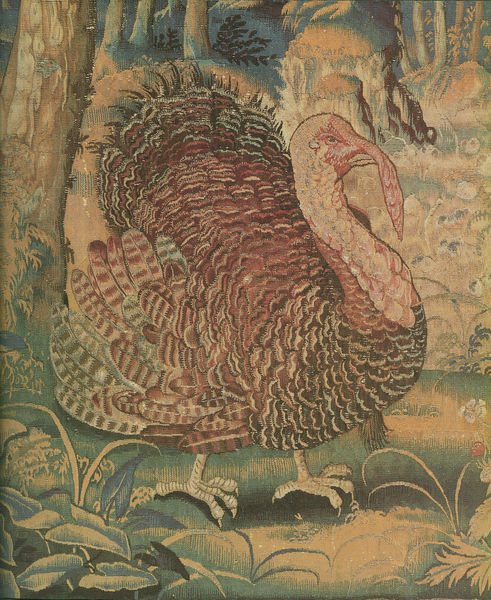
Titel: Die Tapiserien von Sigismund Augustus (Zyklus des Alten Testaments): Truthähne
Künstler: Pieter Coecke van Aelst
Standort: Herstellungsort: Brüssel (EU - B)
Schlagwörter: baum, blau, blätter, feder, gemälde, vogel, bäume, gelb, grün, blumen, bunt, hintergrund, holz, zeichnung, gras, rot, tier, teppich, federn, gefieder, baumstamm, natur, wald, schnabel, farbe, stämme, farn, stich, krallen, geflügel, truthahn, tapisserie, auerhahn, huhn, pute, erntedank, unproportional, koller, volumen, puter, pte, truthhahn